This continuous-wavelet-transform scalogram was computed from a bearing vibration snapshot. What is the most likely bearing condition (normal, inner_race, outer_race, ball)?
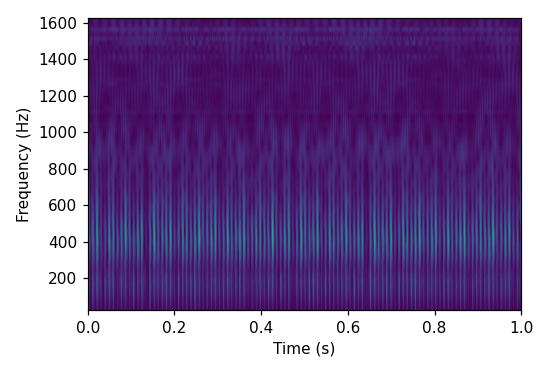
Answer: outer_race